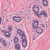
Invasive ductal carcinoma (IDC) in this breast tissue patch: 0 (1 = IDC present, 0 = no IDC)